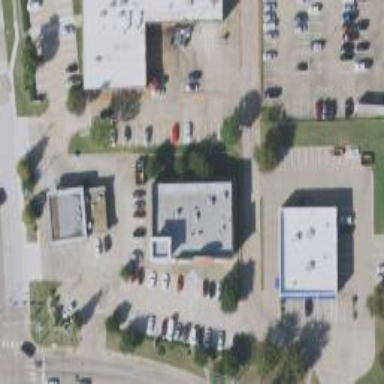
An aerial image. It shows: Healthcare clinic.